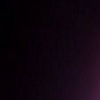
Label: space